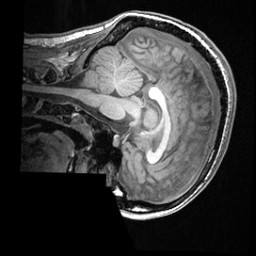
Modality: T1w
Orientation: sagittal
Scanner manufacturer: ge
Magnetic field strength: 3 T
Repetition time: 0.008572 s
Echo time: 0.003384 s